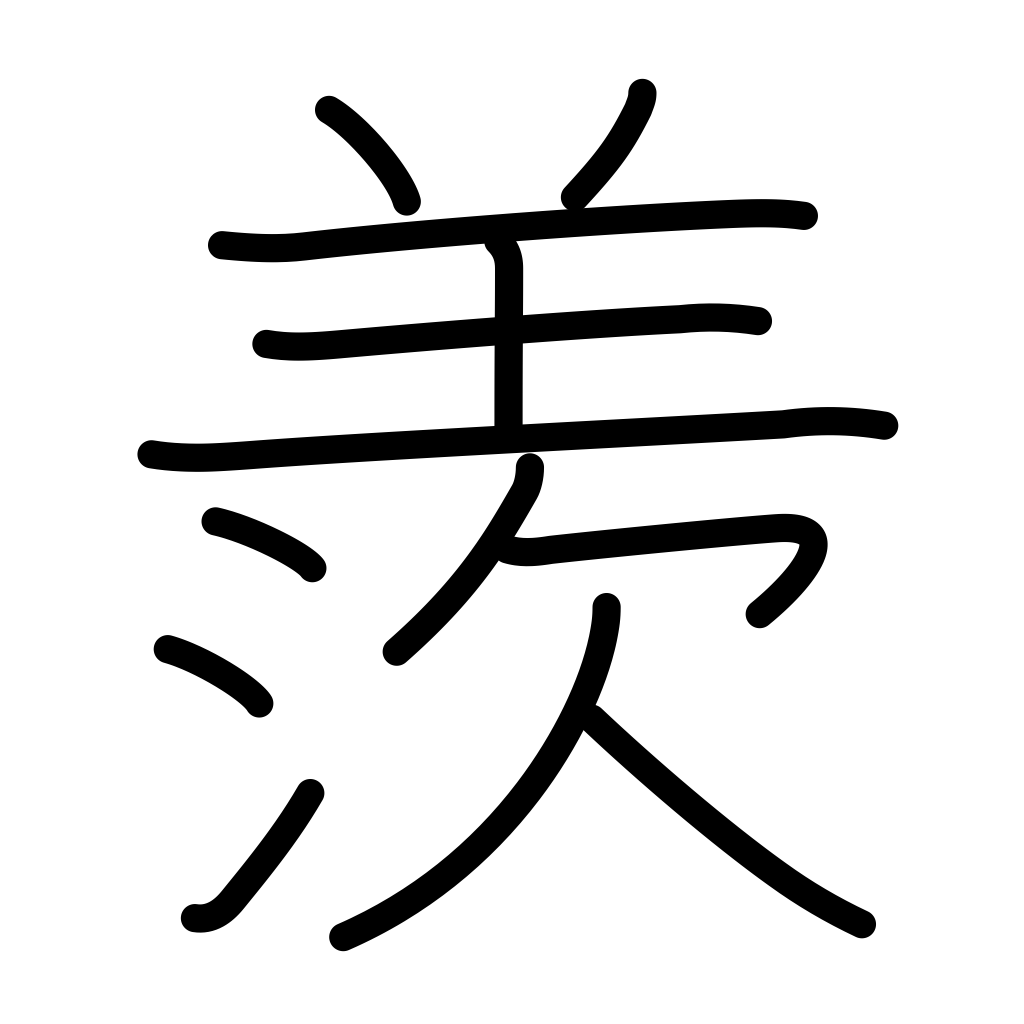
Meaning: envious, be jealous, covet